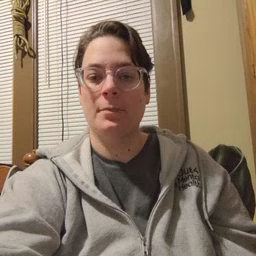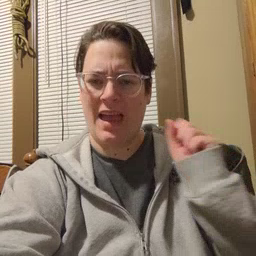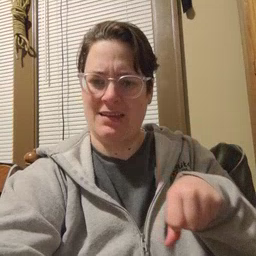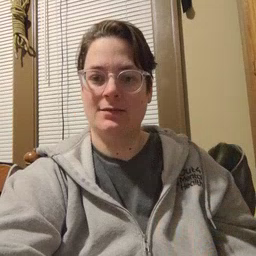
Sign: can